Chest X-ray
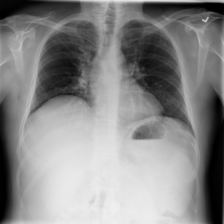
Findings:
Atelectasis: negative
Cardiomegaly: negative
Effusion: negative
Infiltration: negative
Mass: negative
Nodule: negative
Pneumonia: negative
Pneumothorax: negative
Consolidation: negative
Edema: negative
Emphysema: negative
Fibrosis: negative
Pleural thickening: negative
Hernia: negative